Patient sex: M
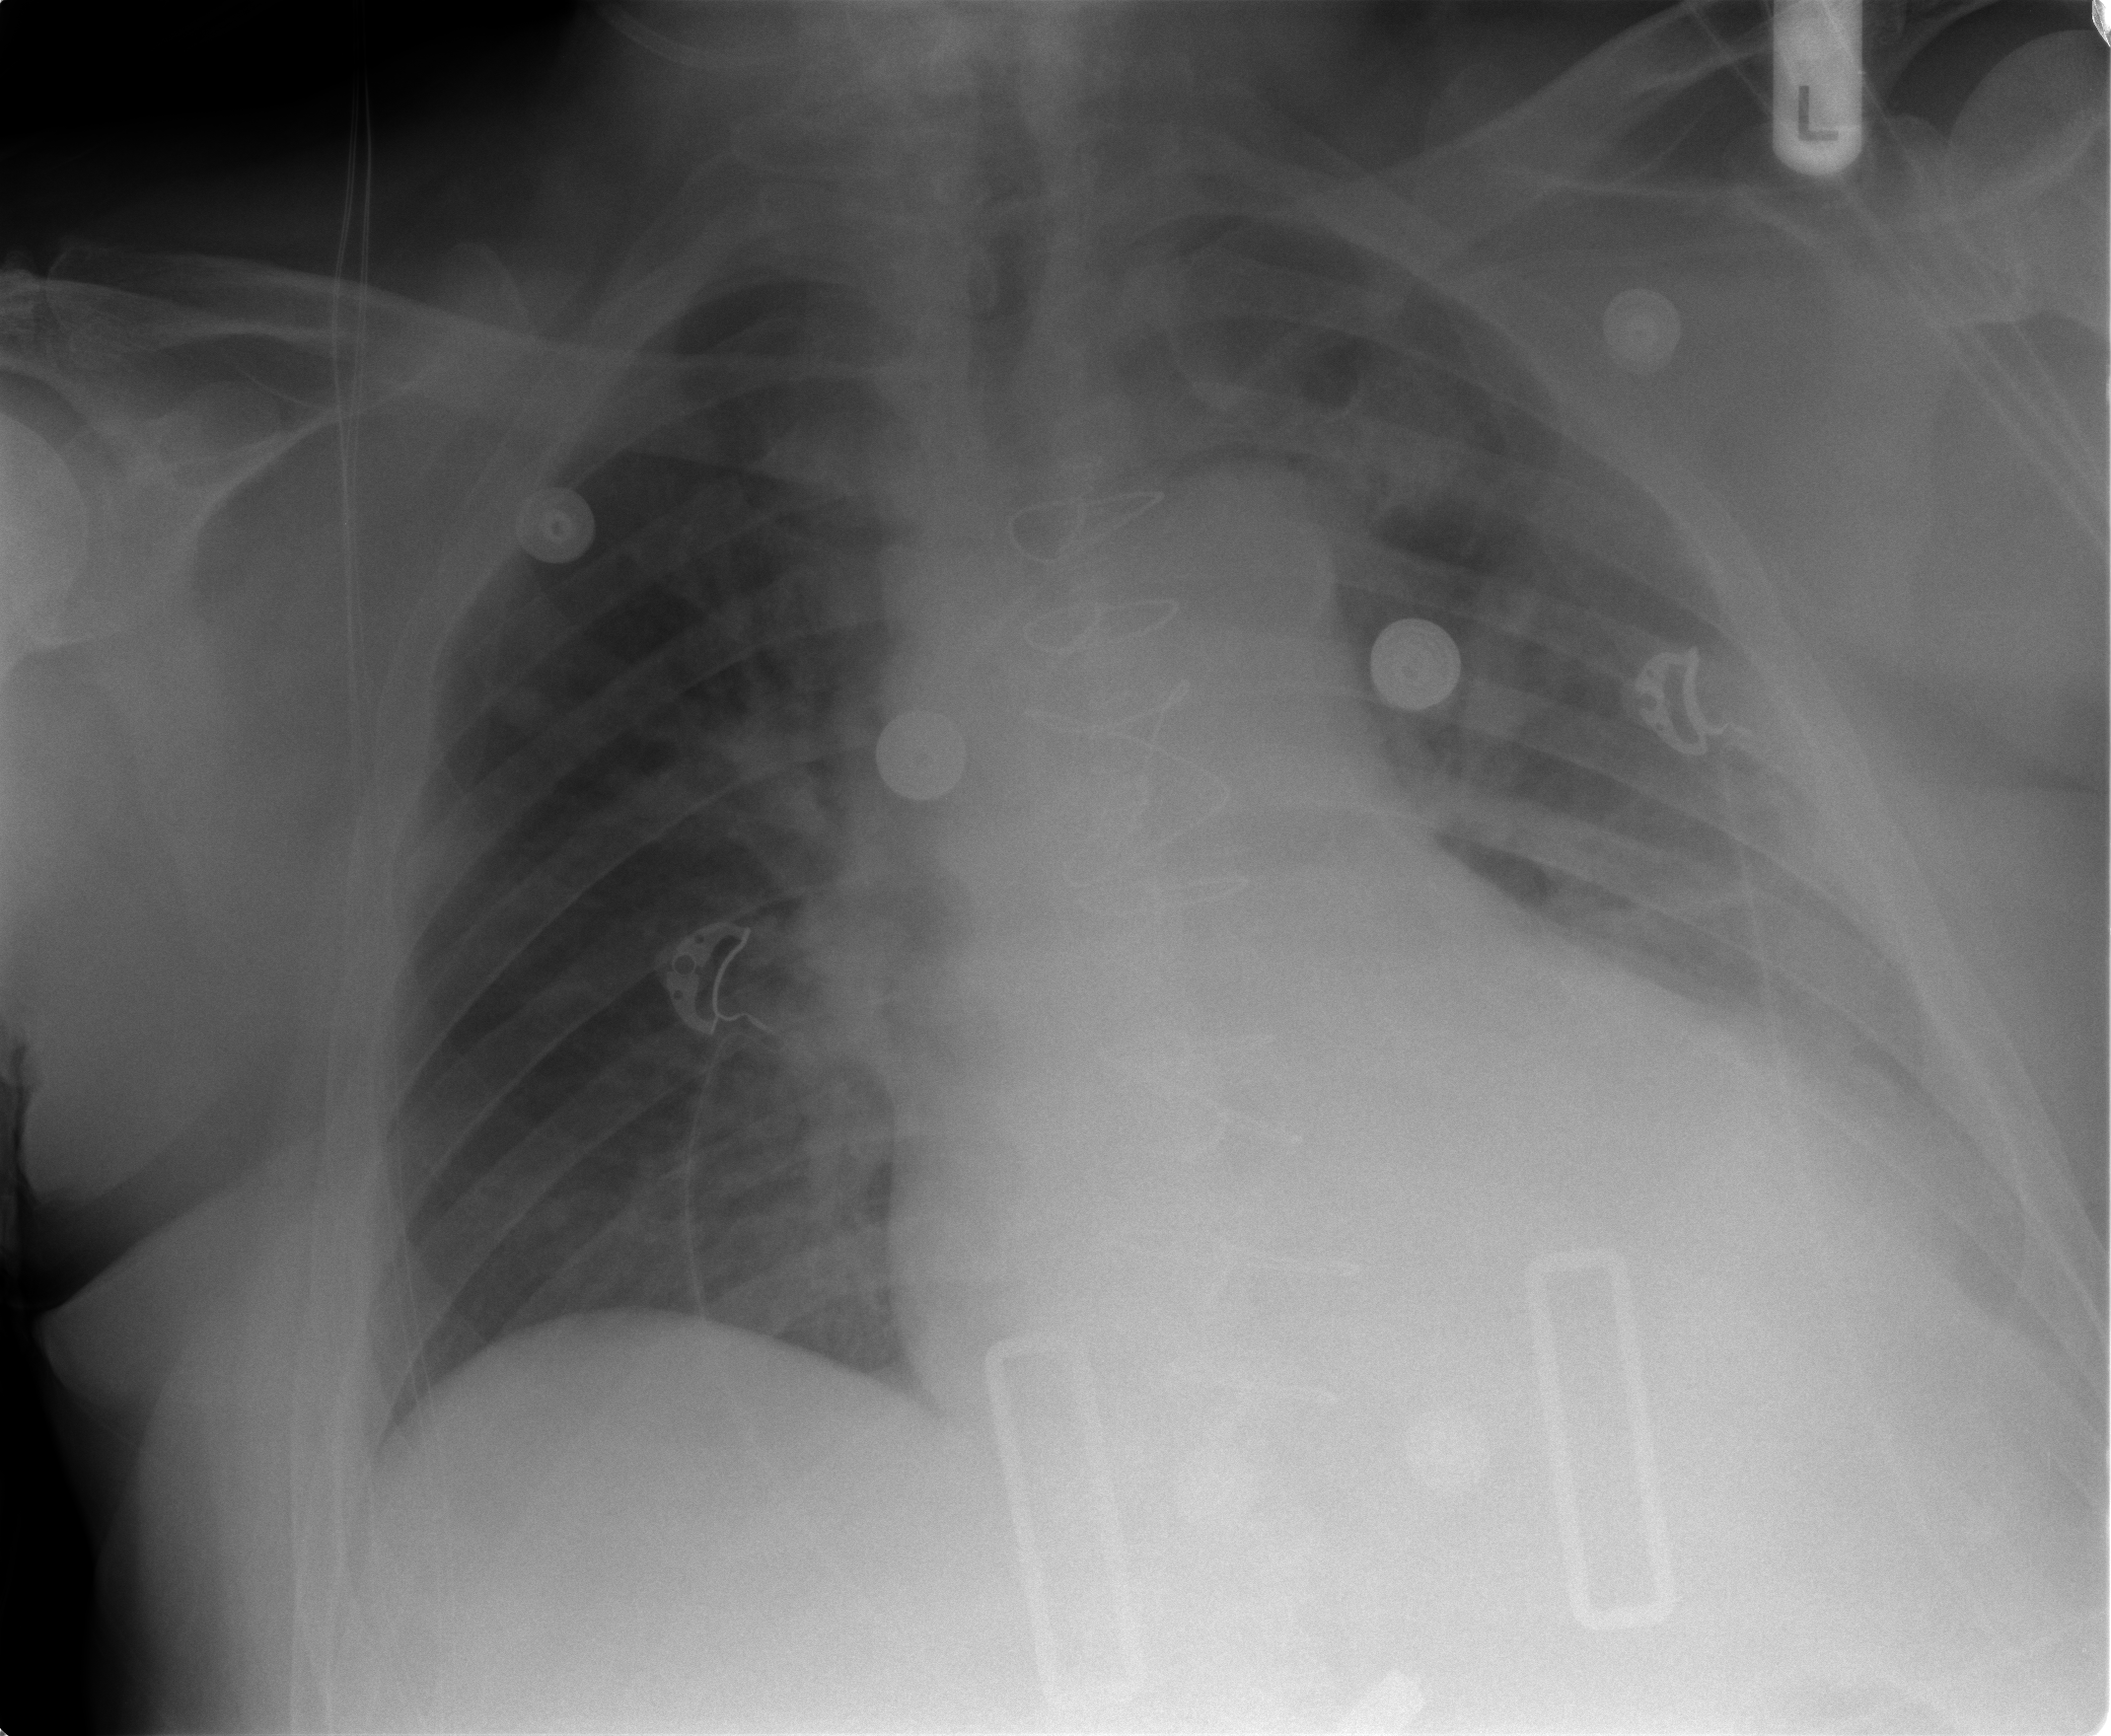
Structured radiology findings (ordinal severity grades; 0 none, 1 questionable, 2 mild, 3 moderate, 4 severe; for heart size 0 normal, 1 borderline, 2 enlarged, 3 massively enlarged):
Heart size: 2
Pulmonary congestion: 2
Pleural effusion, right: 0
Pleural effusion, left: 2
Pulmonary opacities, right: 0
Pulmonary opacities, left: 2
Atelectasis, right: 0
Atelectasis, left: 2